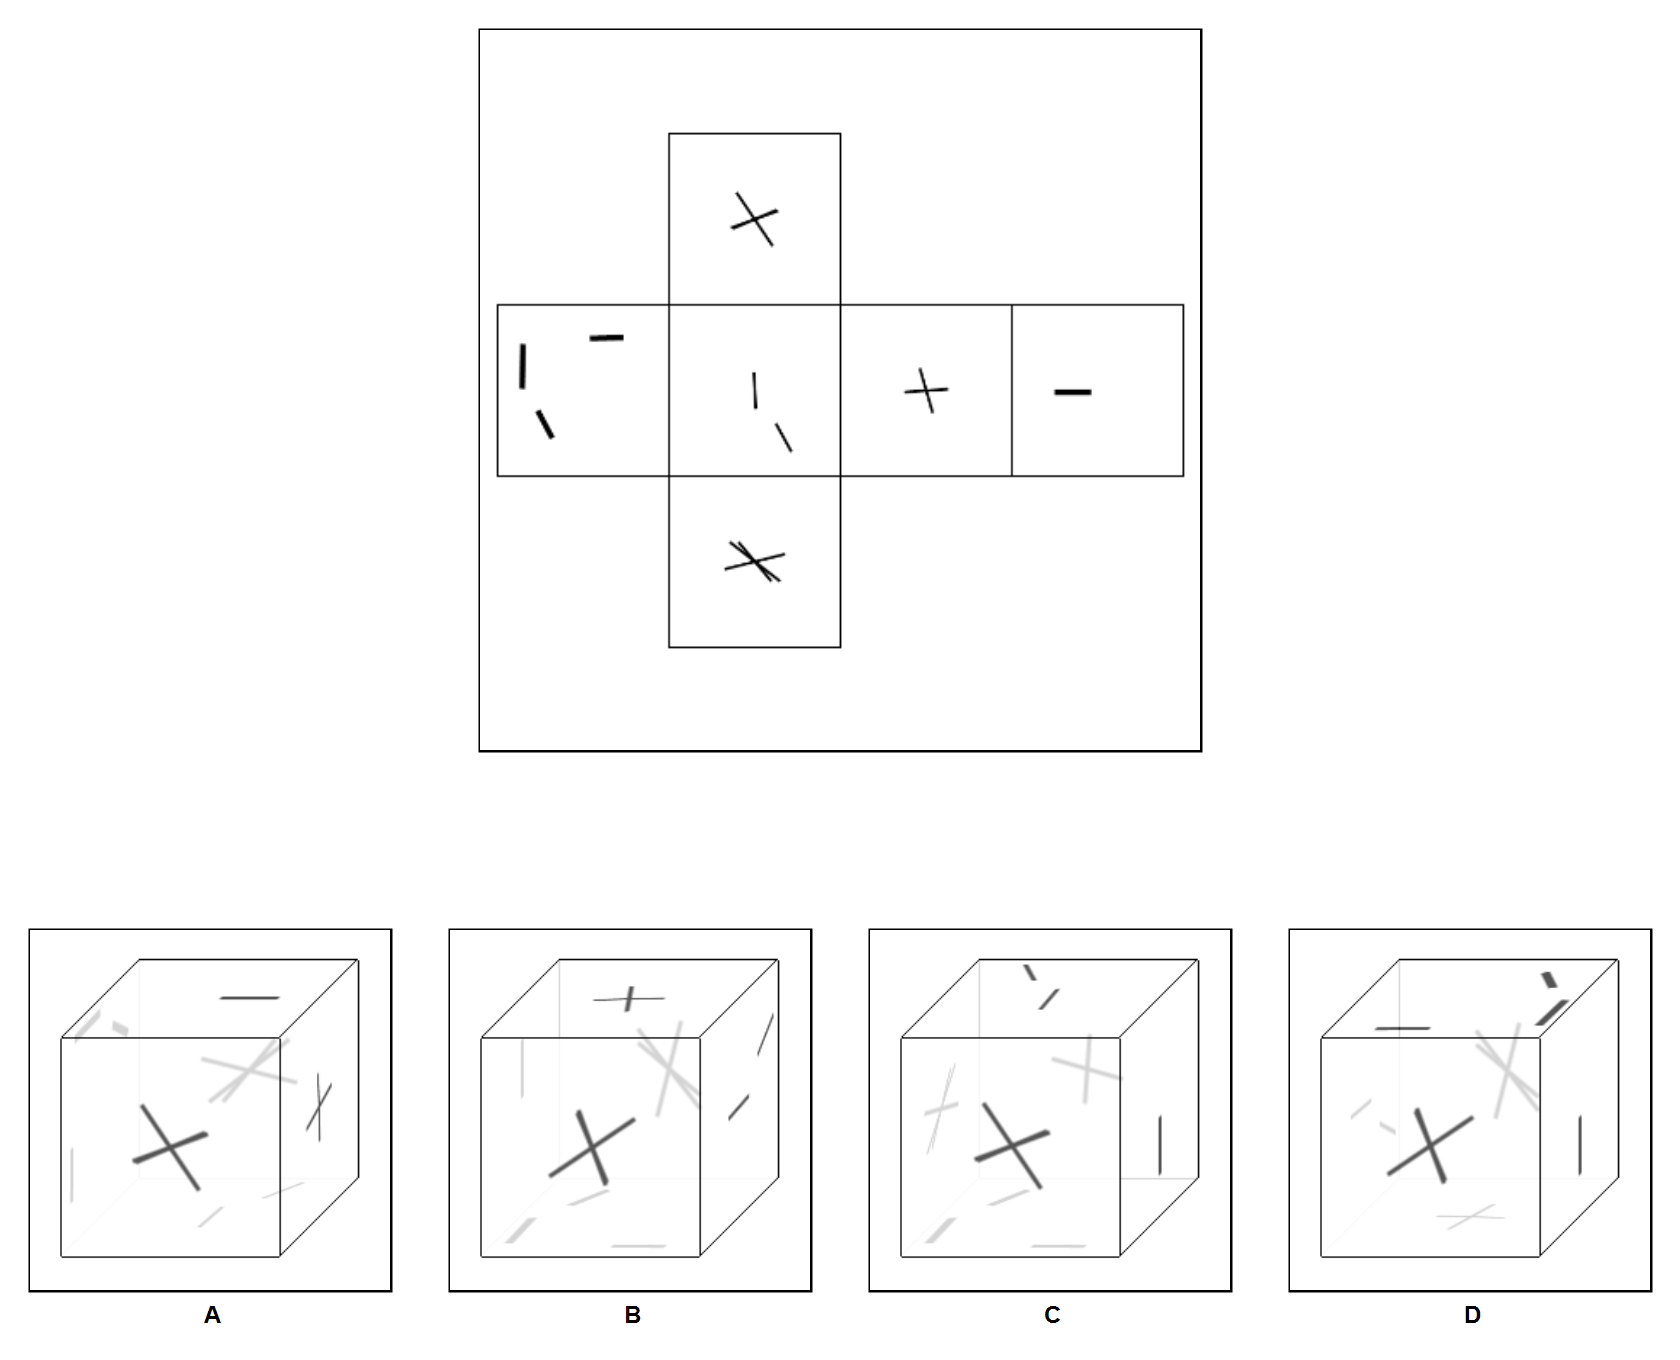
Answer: C